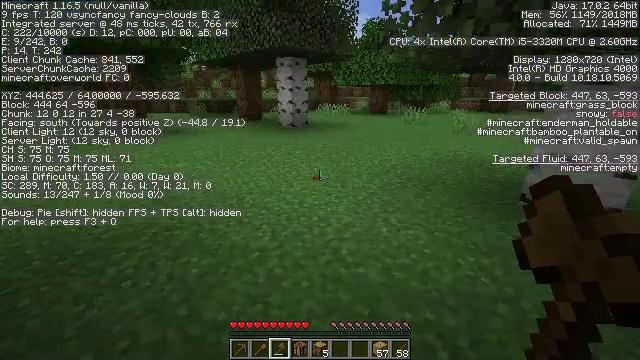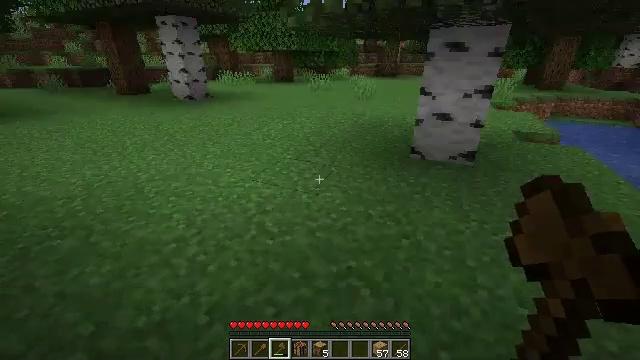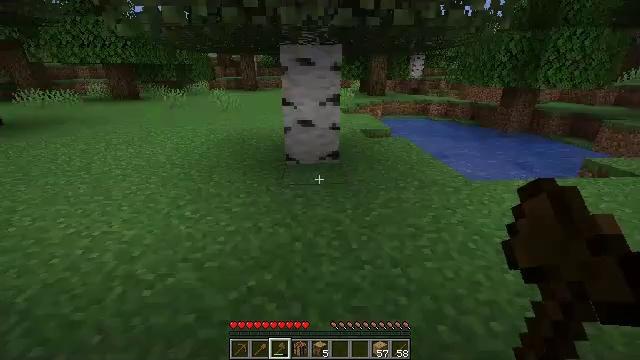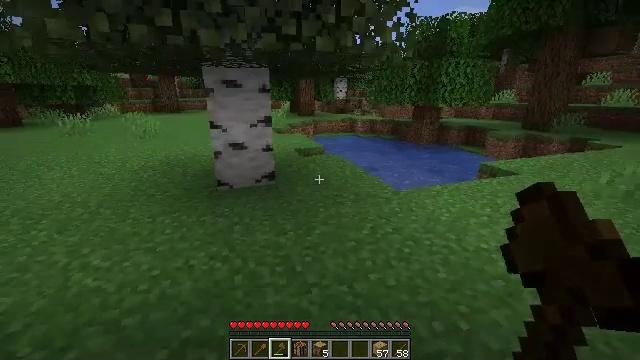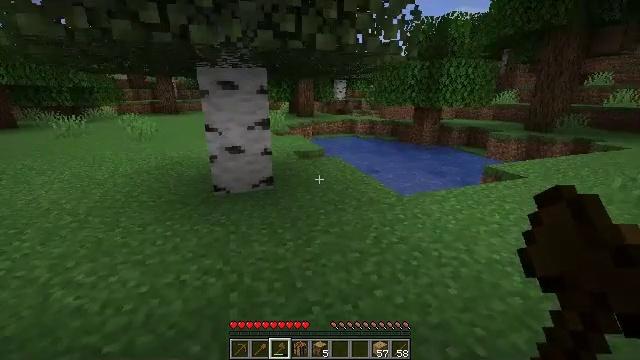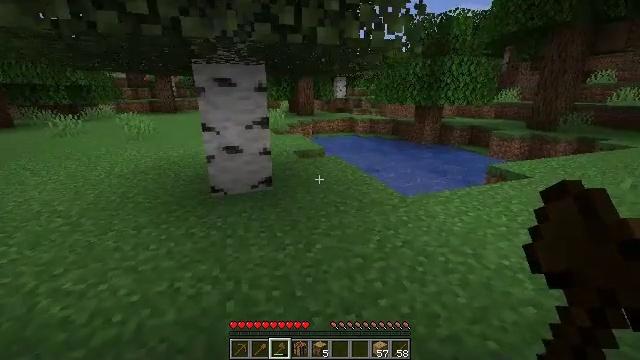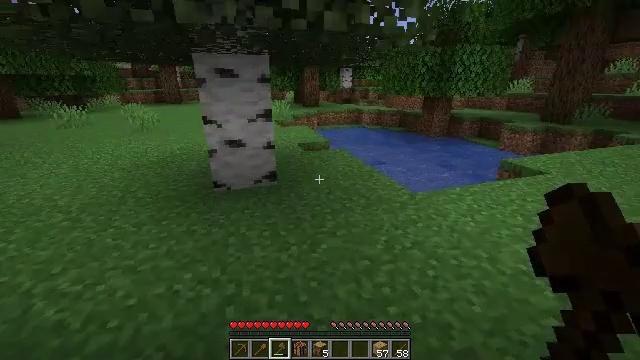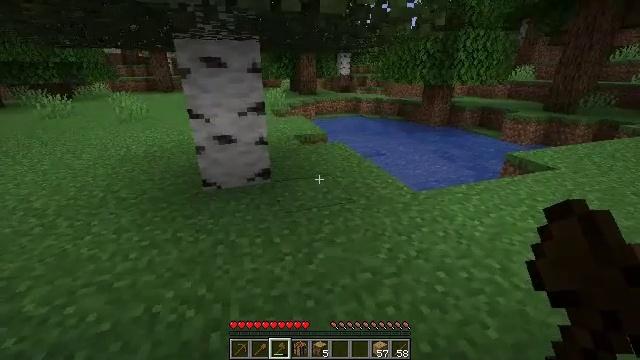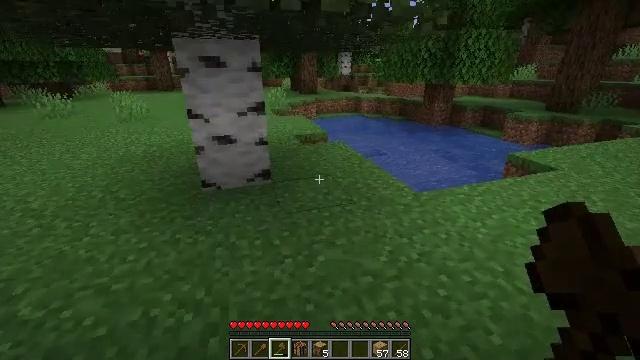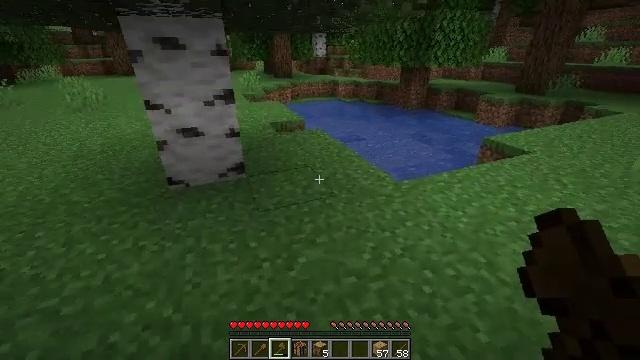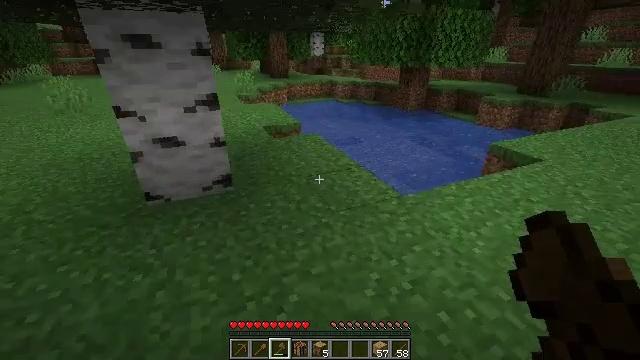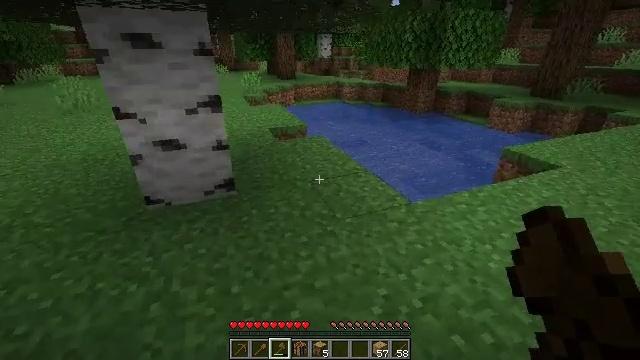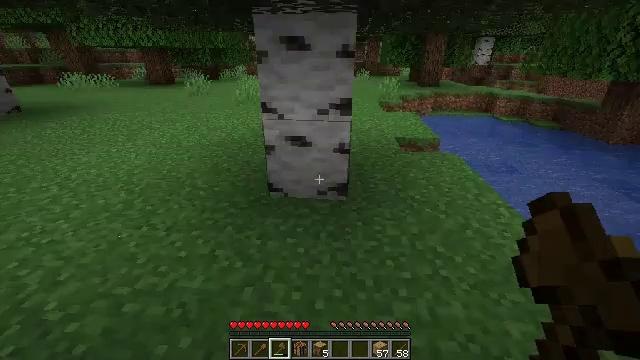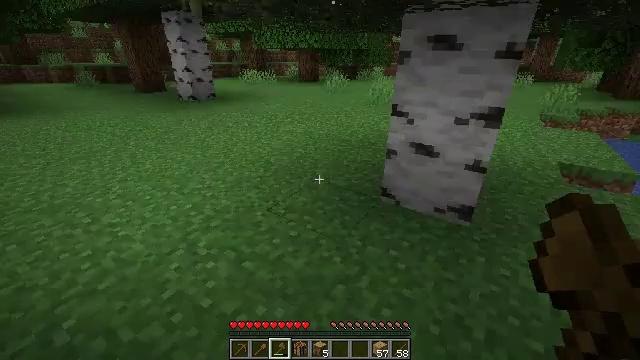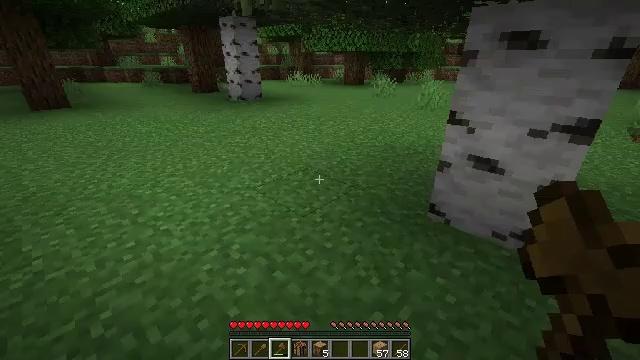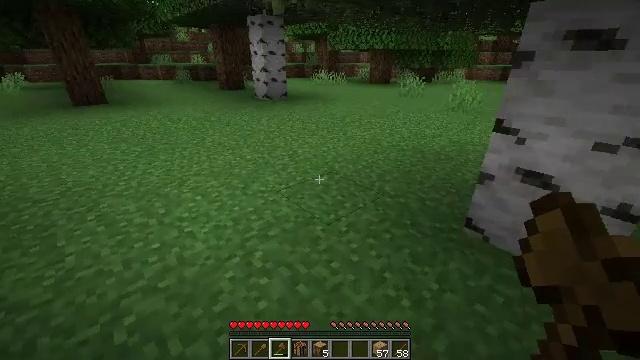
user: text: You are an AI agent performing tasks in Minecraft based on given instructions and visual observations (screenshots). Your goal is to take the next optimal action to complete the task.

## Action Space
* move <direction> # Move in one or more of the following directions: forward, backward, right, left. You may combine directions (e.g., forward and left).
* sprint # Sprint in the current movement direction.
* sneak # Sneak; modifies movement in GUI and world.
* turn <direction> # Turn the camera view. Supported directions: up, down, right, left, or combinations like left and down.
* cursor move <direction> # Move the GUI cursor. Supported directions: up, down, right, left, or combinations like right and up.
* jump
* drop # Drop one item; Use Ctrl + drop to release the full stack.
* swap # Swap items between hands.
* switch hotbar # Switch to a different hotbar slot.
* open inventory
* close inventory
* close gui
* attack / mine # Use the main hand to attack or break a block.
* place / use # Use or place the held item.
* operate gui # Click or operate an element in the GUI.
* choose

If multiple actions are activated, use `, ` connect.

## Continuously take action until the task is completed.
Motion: motion action
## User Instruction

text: Harvest grass block to clear the area.
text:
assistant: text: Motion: turn right and down
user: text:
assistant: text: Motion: turn right and up
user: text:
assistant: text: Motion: move forward, turn right and up
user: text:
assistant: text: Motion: move forward
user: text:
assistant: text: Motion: move forward
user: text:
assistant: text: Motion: move forward, turn left and down
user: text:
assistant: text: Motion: move forward, turn down
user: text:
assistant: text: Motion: move forward
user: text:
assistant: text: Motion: move forward, turn right and down
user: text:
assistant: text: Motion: move forward
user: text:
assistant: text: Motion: move forward, turn left
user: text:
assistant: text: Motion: move forward, turn left
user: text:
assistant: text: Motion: move forward and move left, turn left
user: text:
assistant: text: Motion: move forward and move left, turn left
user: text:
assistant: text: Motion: move forward and move left, turn left
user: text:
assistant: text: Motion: move forward and move left, turn left
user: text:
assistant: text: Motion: move forward and move left
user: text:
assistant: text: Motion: move forward and move left, turn left
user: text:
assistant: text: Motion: move forward and move left, turn down
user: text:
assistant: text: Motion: move forward and move left, turn right and down
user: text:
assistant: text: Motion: move forward and move left, turn right
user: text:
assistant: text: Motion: move forward and move left
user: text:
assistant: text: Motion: move forward and move left
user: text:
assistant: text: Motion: move forward and move left, turn right and up
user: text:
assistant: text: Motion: move forward and move left
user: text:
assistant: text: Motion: move forward and move left
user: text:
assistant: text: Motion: move forward
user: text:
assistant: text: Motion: move forward
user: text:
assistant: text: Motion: move forward
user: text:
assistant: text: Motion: move forward, turn down